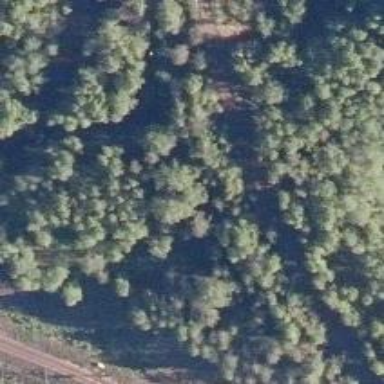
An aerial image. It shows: Abandoned railway.